Question: Following HTML is rendered by the CMS (I can't modify the HTML, but I can change the CSS).
'''
.teaser p {
display: inline;
clear: both;
background-color: red;
margin-bottom: 20px;
}
'''
'''
<div class="teaser">
<p>This is paragraph one</p>
<p>This is paragraph two...</p>
</div>
'''
I want to achieve that every line of the paragraph has the background color - not the whole paragraph as a box. Something like this:

The image above was used in the following post - they added SPANs in the P-tag which I can't do:
<URL>
Is there any posibility to add a break after each paragraph and add the margin-bottom by using pure CSS?
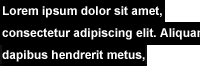
Answer: Use newlines as content of :after?
'''
.teaser {
display: block;
width: 4em;
}
.teaser p {
display: inline;
background-color: red;
margin-bottom: 20px;
}
.teaser p:after {
content: "\A\A";
white-space:pre;
}
'''
'''
<div class="teaser">
<p>This is paragraph one</p>
<p>This is paragraph two...</p>
</div>
'''